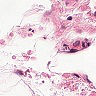
Metastatic tissue present: no